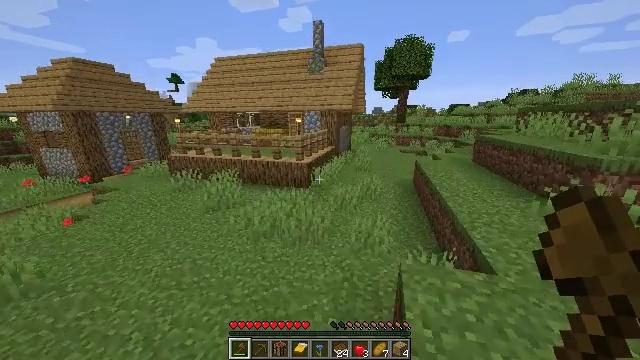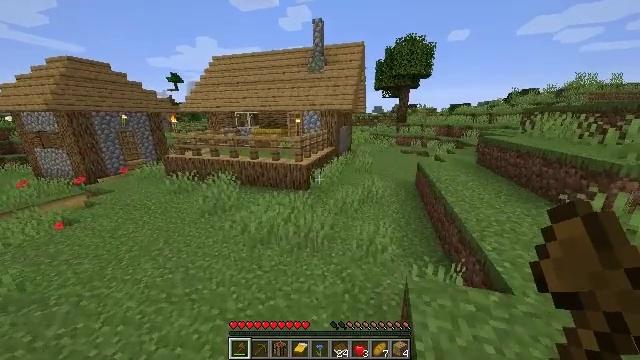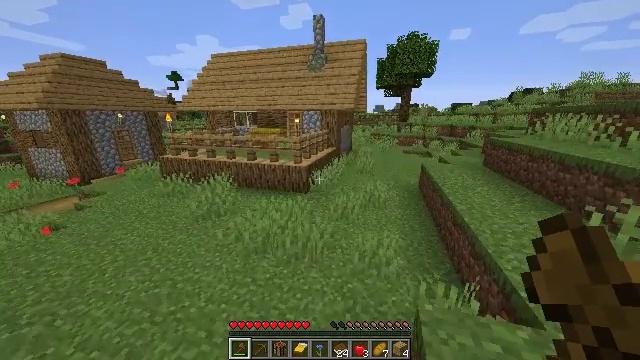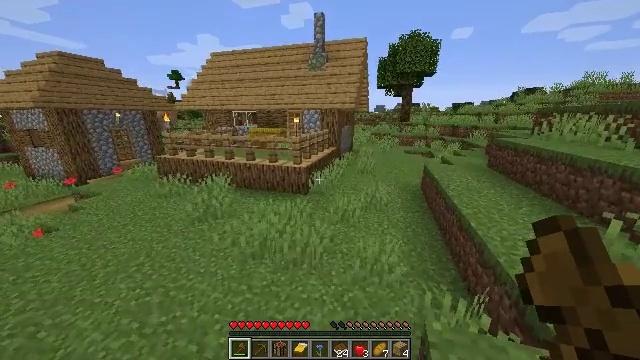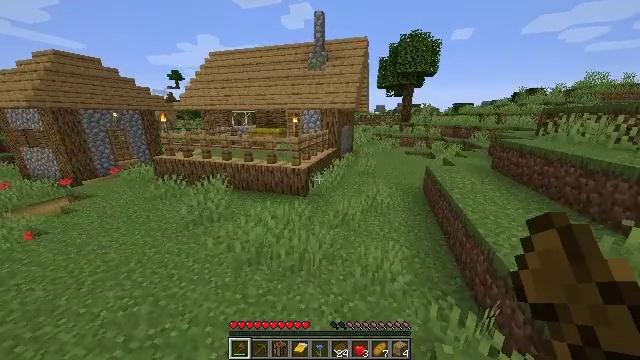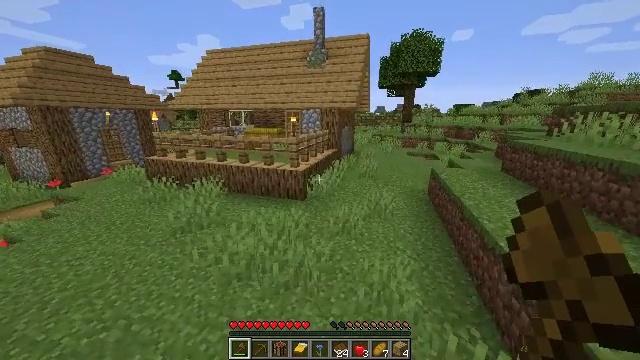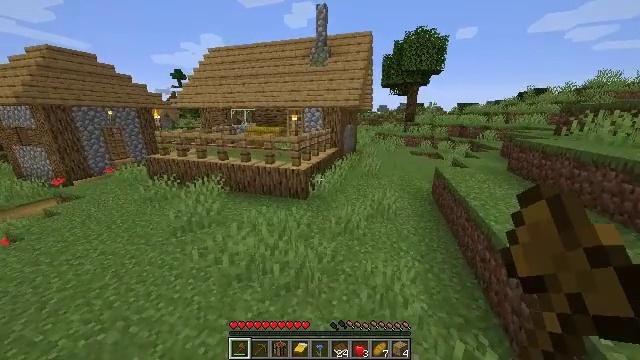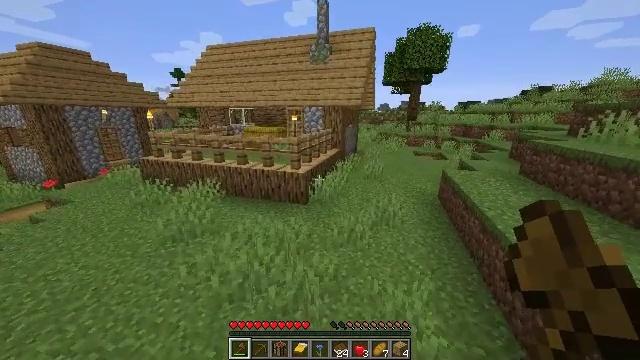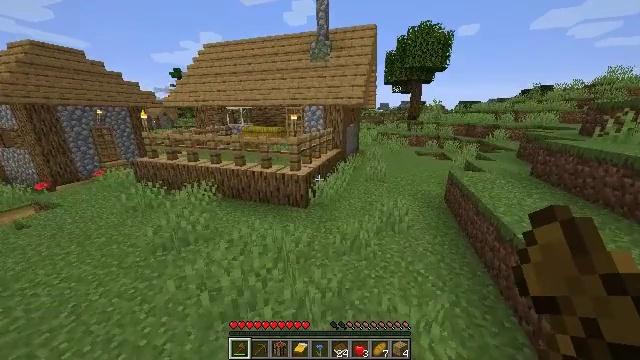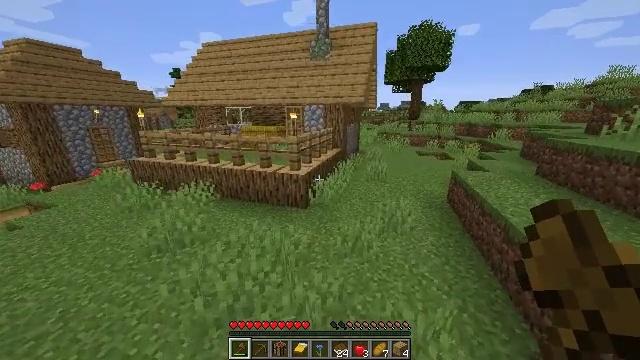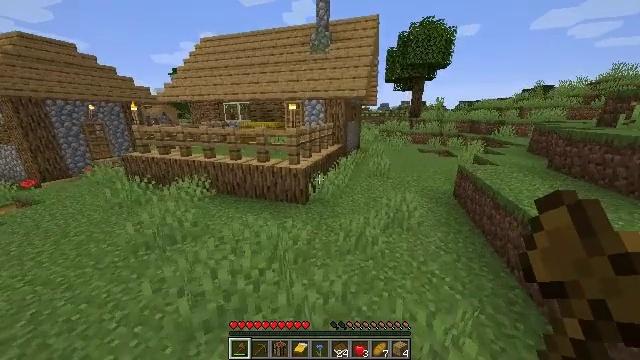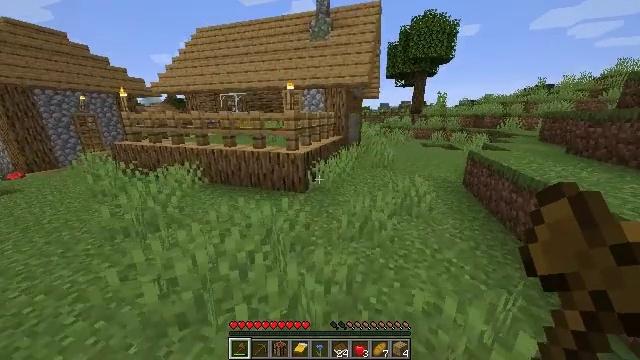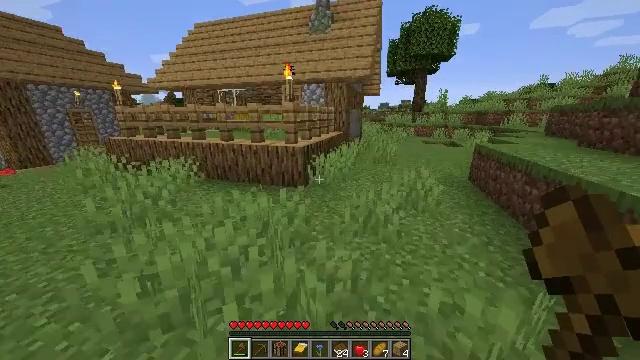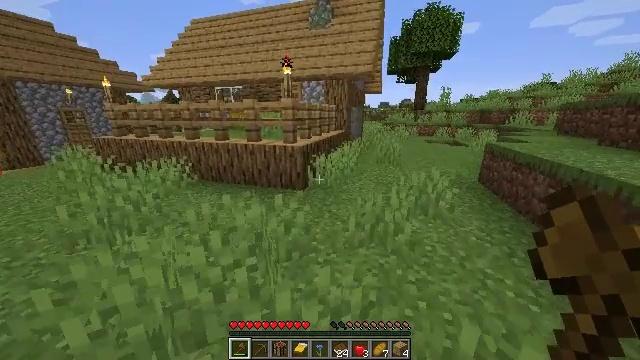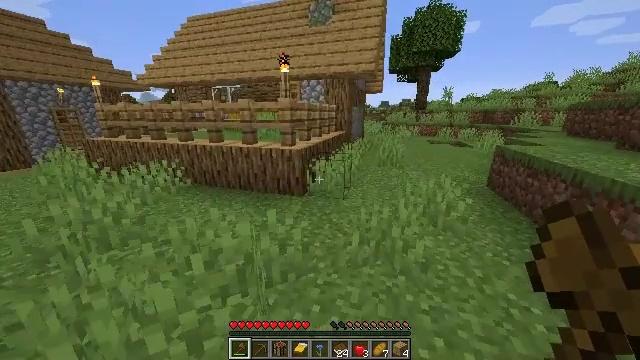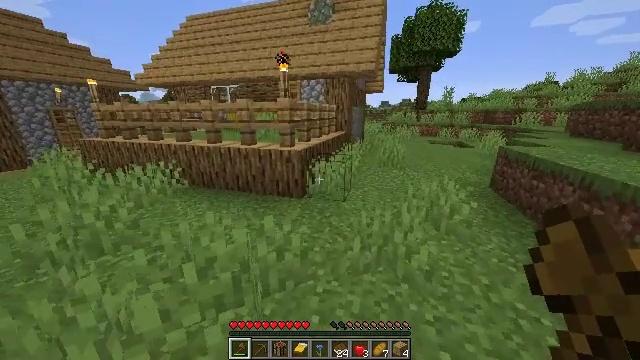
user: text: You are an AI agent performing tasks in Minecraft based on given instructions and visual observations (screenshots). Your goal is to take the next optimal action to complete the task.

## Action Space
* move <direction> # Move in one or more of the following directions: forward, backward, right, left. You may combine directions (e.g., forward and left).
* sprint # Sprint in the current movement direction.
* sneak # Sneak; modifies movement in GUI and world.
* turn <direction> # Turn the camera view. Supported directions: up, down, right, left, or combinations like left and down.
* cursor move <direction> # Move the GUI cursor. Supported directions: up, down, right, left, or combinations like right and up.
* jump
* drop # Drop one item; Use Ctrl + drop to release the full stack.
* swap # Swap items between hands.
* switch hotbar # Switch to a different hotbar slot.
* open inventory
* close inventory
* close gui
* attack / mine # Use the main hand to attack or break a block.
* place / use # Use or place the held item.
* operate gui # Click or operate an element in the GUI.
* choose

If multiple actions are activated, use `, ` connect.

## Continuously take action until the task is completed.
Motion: motion action
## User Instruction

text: Break the hay block to collect it.
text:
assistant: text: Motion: move forward
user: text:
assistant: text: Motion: move forward
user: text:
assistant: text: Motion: move forward
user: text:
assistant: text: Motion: move forward
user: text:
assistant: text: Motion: move forward
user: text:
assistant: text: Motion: move forward
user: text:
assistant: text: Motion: move forward
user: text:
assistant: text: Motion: move forward
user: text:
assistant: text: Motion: move forward
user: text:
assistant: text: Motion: move forward
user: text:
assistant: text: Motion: move forward
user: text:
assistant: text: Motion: move forward
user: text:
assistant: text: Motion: move forward
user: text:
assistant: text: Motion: move forward
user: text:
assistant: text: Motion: move forward
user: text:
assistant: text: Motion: move forward
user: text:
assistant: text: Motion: move forward, turn left
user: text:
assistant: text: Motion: move forward and move left, turn left
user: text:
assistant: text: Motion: move forward and move left, turn left and up
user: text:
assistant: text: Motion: move forward and move left, turn left
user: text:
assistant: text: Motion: move forward and move left
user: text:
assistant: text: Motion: move forward and move left
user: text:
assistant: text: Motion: move forward
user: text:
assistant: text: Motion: move forward
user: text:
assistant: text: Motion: move forward
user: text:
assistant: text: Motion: move forward, sprint
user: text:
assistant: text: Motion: move forward, sprint
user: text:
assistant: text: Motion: move forward, sprint
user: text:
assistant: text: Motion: move forward, sprint
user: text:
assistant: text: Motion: move forward, sprint